Question: I have a QTableWidget which currently looks like this.

May I know how am I supposed to show the full details under the 'anomaly details' column? I want to get rid of the '...' and display the full values under that column. Any help is appreciated. Thank you!
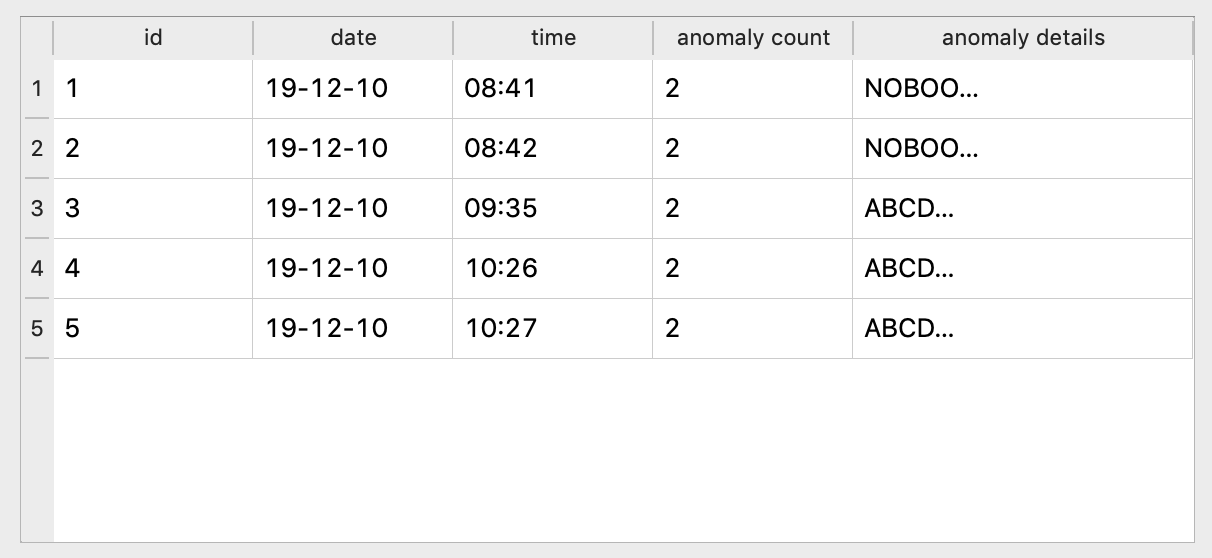
Answer: '''
yourtable.resizeRowsToContents()
'''